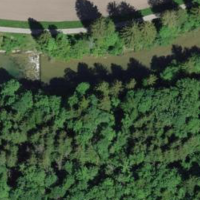
EUNIS habitat code: 41
Species observed at this site:
Campanula trachelium